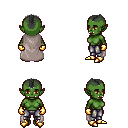
a pixel art fantasy rpg character, female body template, orc, green skin, gray cape, metal pants, gray short mohawk hairstyle, gold gloves, gold boots, four views (front, back, left, right), 2x2 character sprite sheet, small pixel art, hard edges, no anti-aliasing